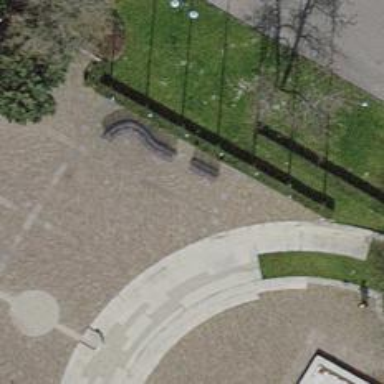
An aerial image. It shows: Bench.